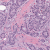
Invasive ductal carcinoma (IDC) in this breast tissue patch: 1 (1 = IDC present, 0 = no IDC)